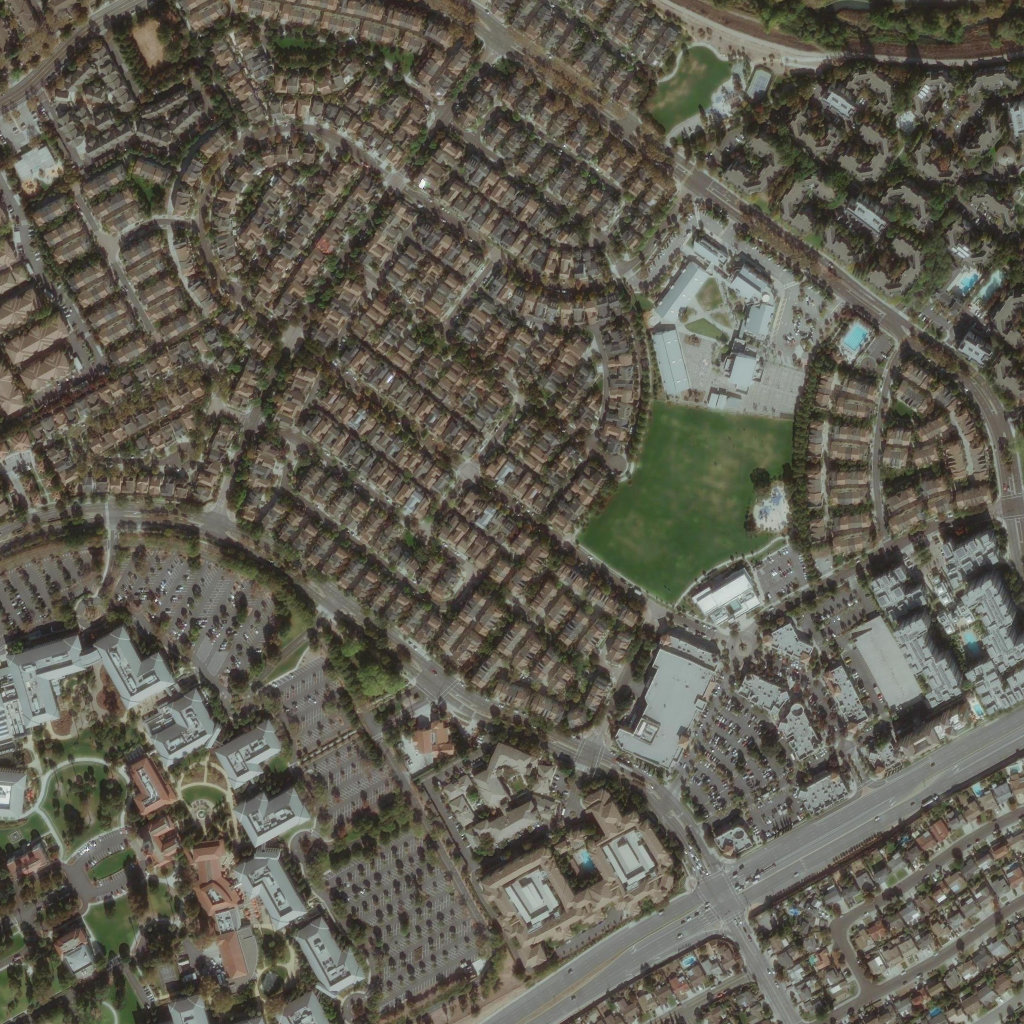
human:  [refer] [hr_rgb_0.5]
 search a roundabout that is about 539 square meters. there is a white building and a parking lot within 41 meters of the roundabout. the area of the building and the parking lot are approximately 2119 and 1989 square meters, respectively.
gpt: <box>[[70, 61, 73, 64, 0]]</box>

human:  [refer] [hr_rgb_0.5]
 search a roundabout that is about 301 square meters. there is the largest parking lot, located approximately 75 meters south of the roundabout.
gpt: <box>[[16, 43, 19, 45, 0]]</box>

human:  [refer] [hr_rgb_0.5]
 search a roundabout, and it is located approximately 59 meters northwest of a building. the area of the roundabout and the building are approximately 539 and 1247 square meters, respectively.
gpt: <box>[[70, 61, 73, 64, 0]]</box>